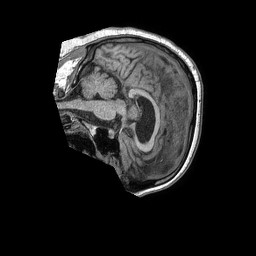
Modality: T1w
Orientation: sagittal
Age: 63
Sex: male
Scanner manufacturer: philips
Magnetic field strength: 1.5 T
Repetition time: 0.007874 s
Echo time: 0.003604 s